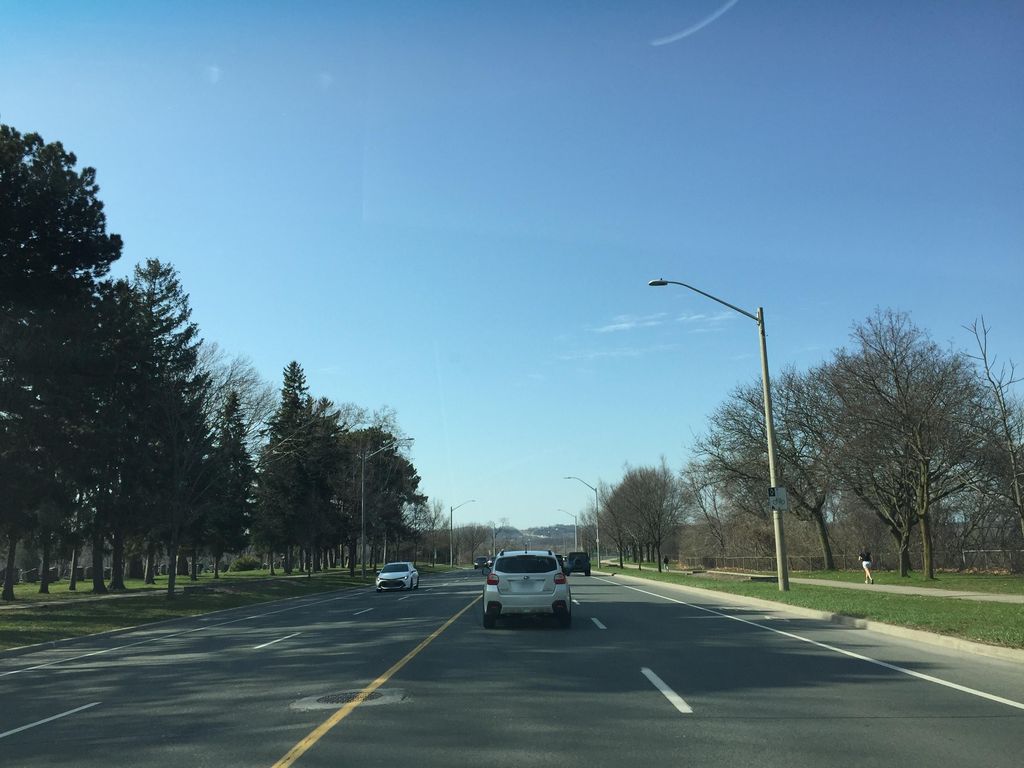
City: hamilton